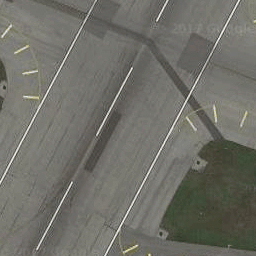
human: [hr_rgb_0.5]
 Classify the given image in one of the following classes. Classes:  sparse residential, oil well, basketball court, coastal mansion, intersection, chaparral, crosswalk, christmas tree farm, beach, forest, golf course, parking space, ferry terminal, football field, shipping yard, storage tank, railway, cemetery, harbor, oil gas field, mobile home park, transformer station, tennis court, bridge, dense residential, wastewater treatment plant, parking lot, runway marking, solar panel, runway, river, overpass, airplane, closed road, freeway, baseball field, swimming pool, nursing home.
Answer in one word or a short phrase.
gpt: runway